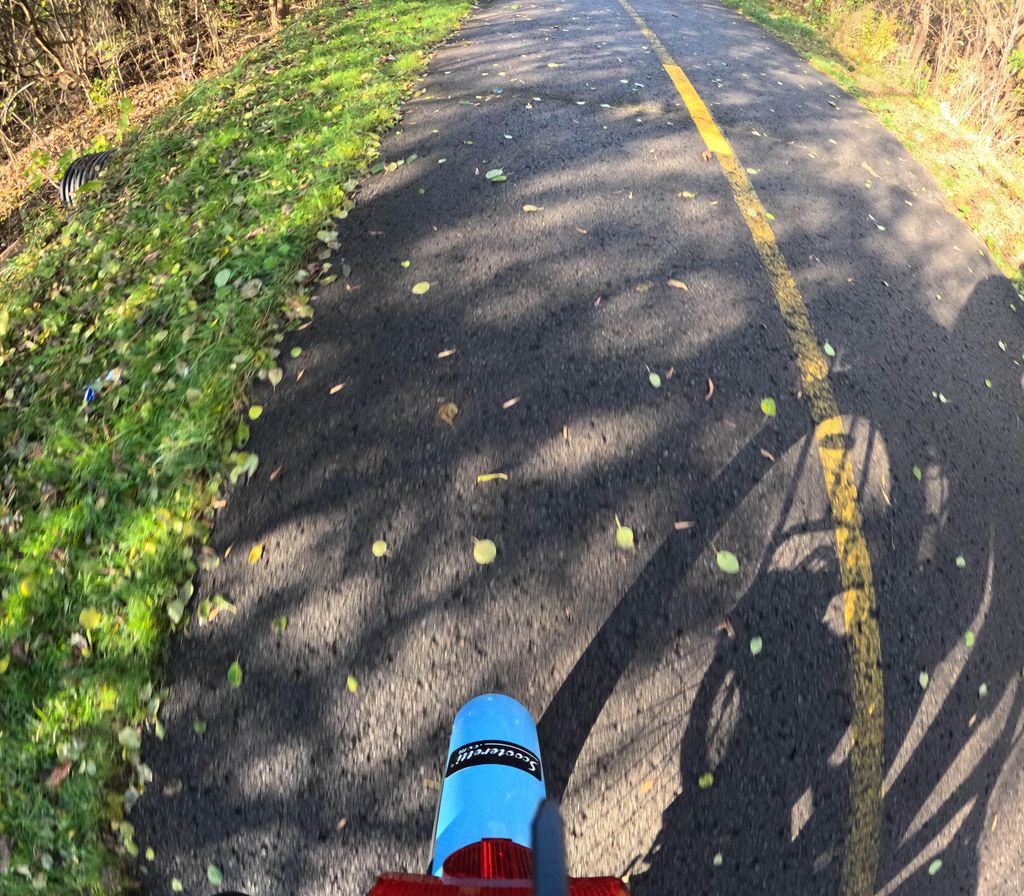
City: ottawa-gatineau